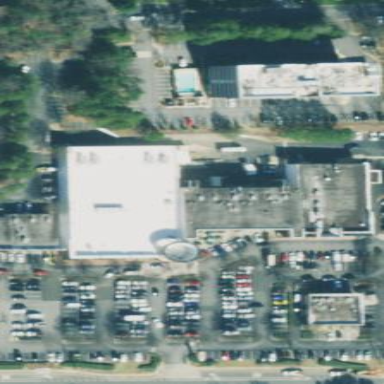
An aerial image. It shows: Commercial building.